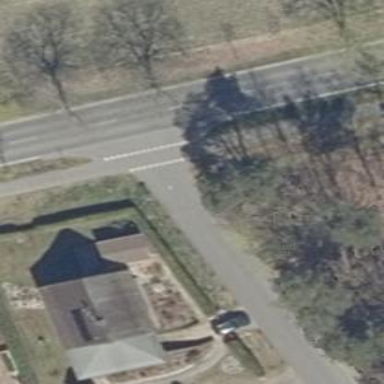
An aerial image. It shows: Unmarked crossing on the road.